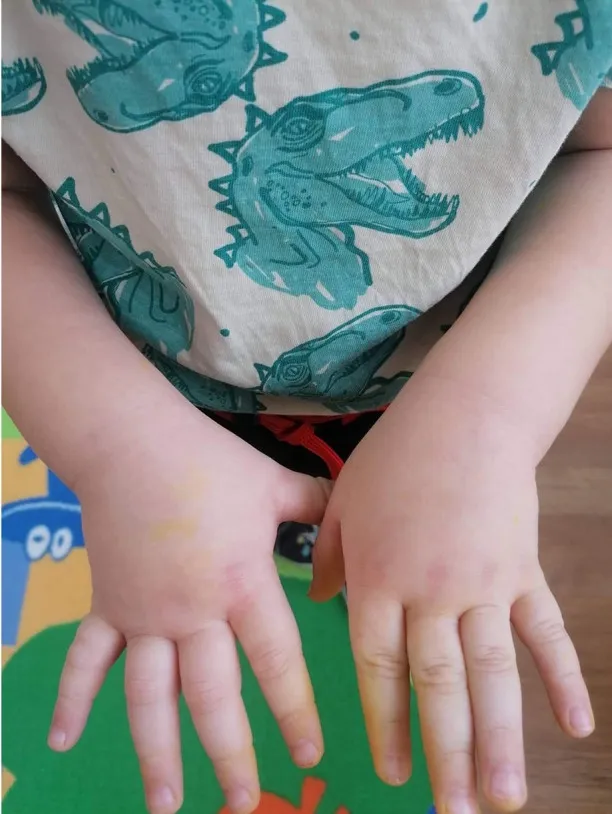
First attack of HAE angioedema of the hands (onset).
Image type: medical_photograph (other_medical_photograph)